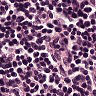
Metastatic tissue present: no